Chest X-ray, AP view. Patient: 60 years old, sex F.
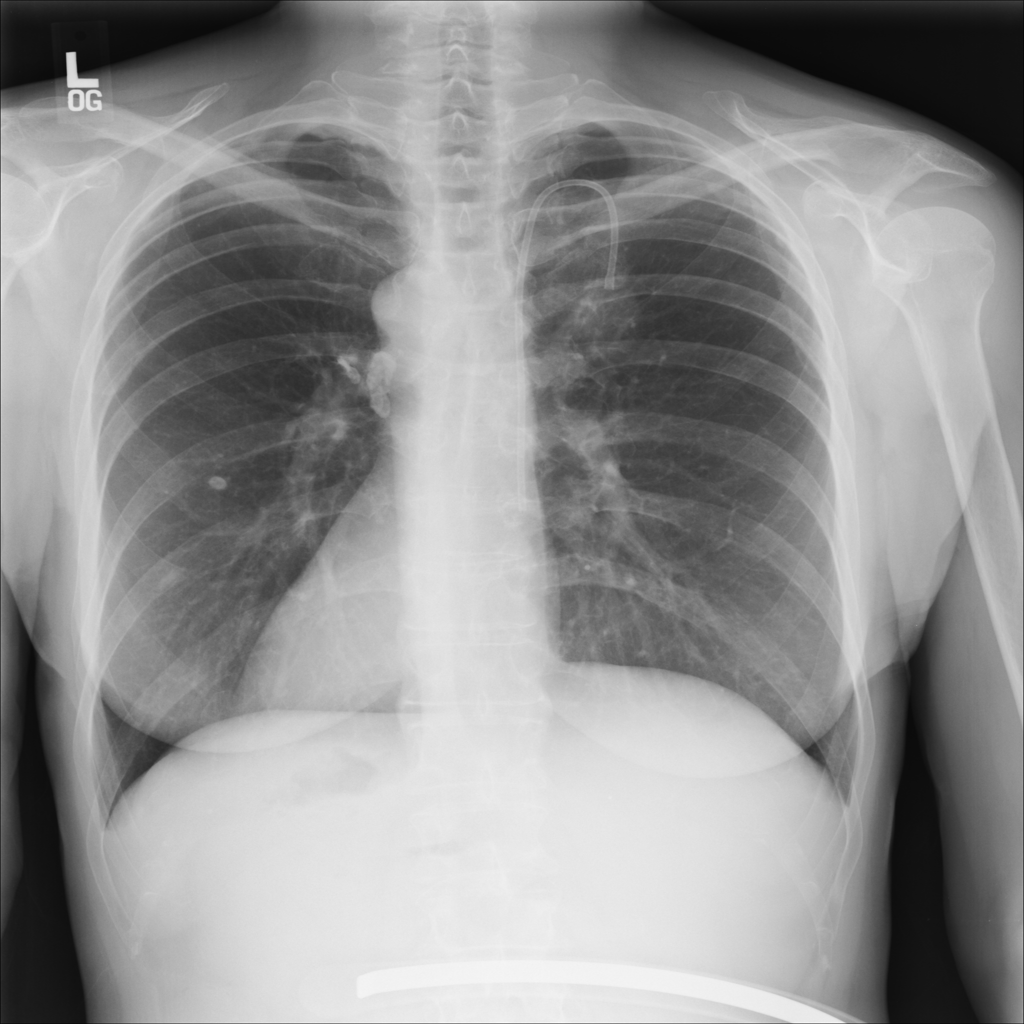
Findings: Pleural_Thickening